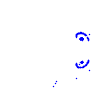
Particle: pion